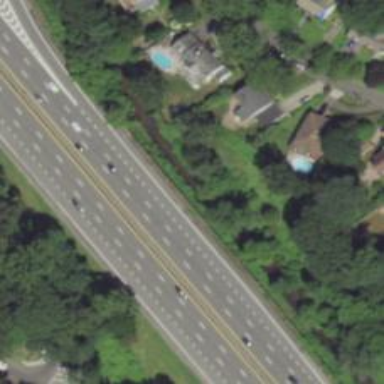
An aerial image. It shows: Motorway junction.